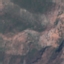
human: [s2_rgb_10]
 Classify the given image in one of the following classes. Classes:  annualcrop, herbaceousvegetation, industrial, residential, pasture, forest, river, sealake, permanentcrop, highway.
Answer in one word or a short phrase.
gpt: HerbaceousVegetation